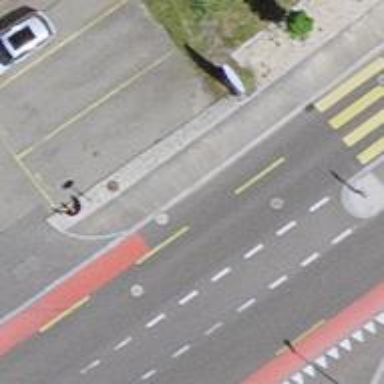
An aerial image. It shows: Public transport stop position.